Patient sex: M
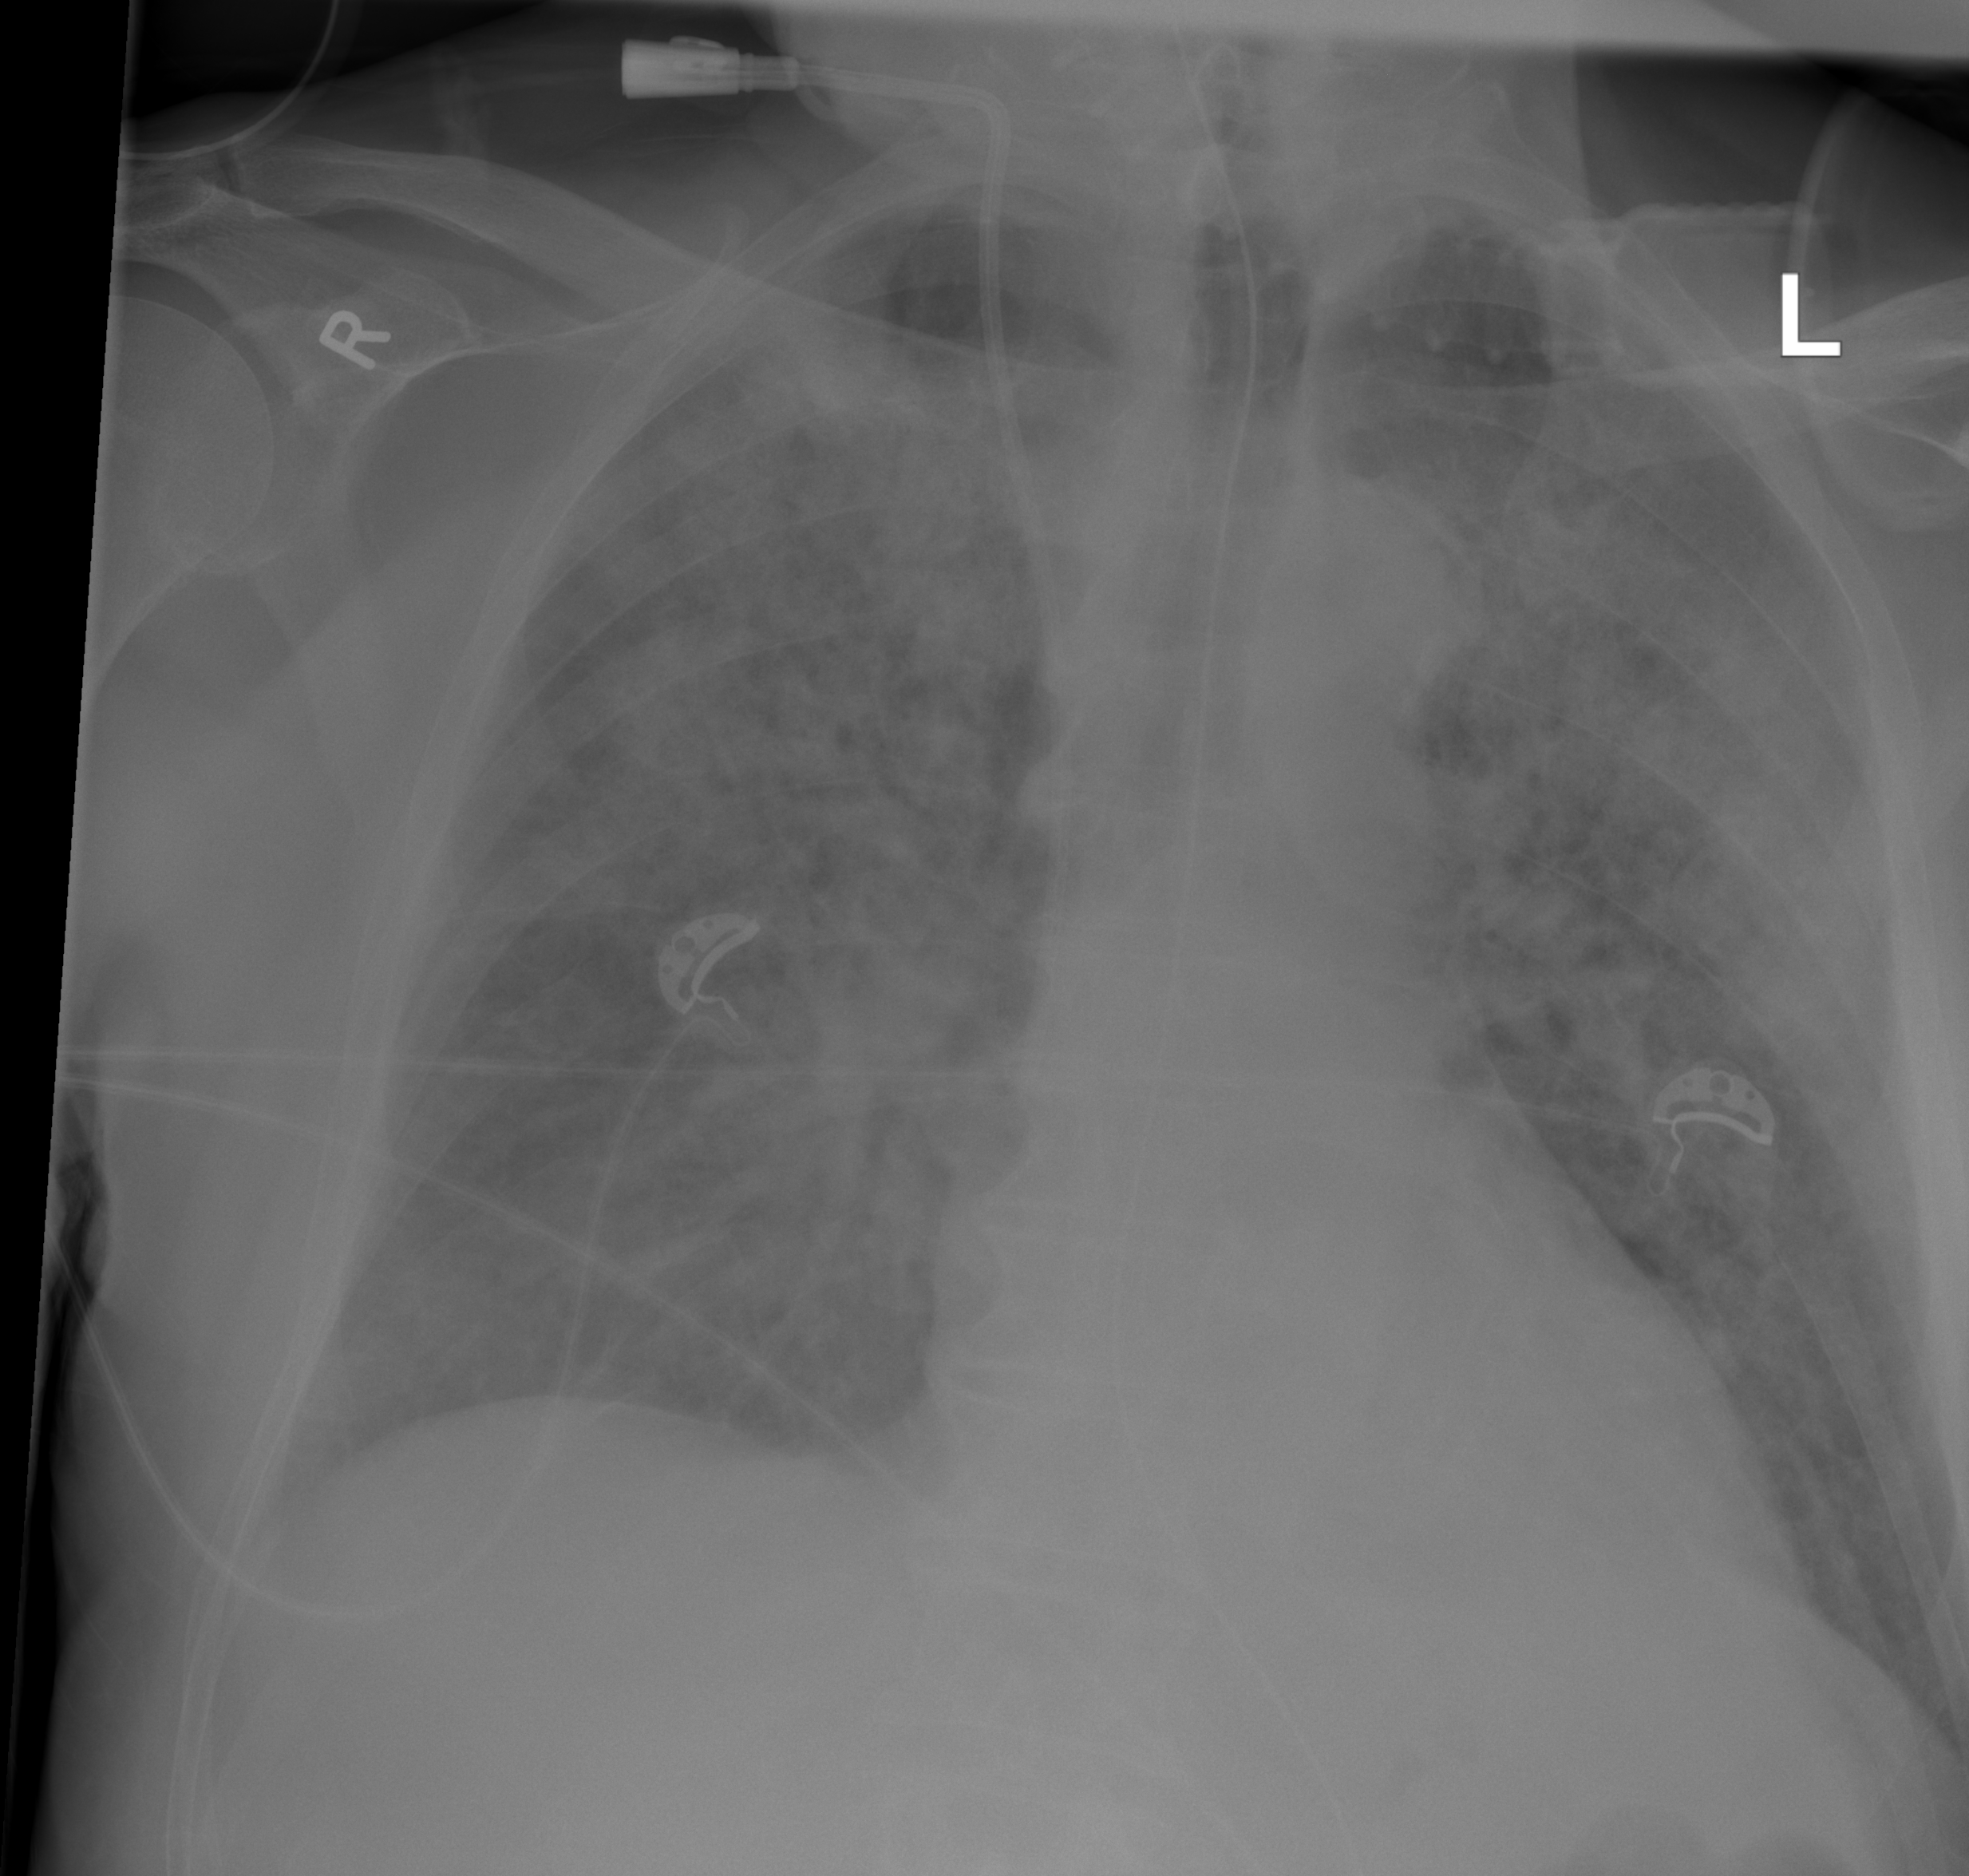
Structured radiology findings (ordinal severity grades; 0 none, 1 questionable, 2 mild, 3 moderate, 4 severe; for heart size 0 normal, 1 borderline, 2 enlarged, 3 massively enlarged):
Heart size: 0
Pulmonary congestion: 3
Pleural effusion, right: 0
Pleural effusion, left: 0
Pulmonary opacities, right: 3
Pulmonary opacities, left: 3
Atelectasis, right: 2
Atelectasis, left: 0